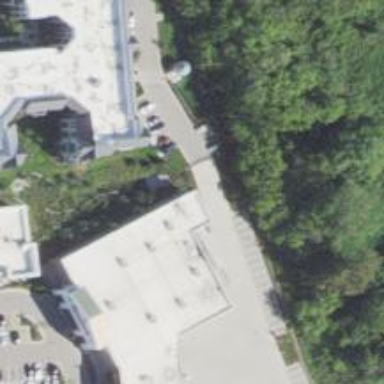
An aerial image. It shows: Retail building.